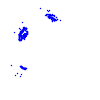
Particle: electron